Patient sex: F
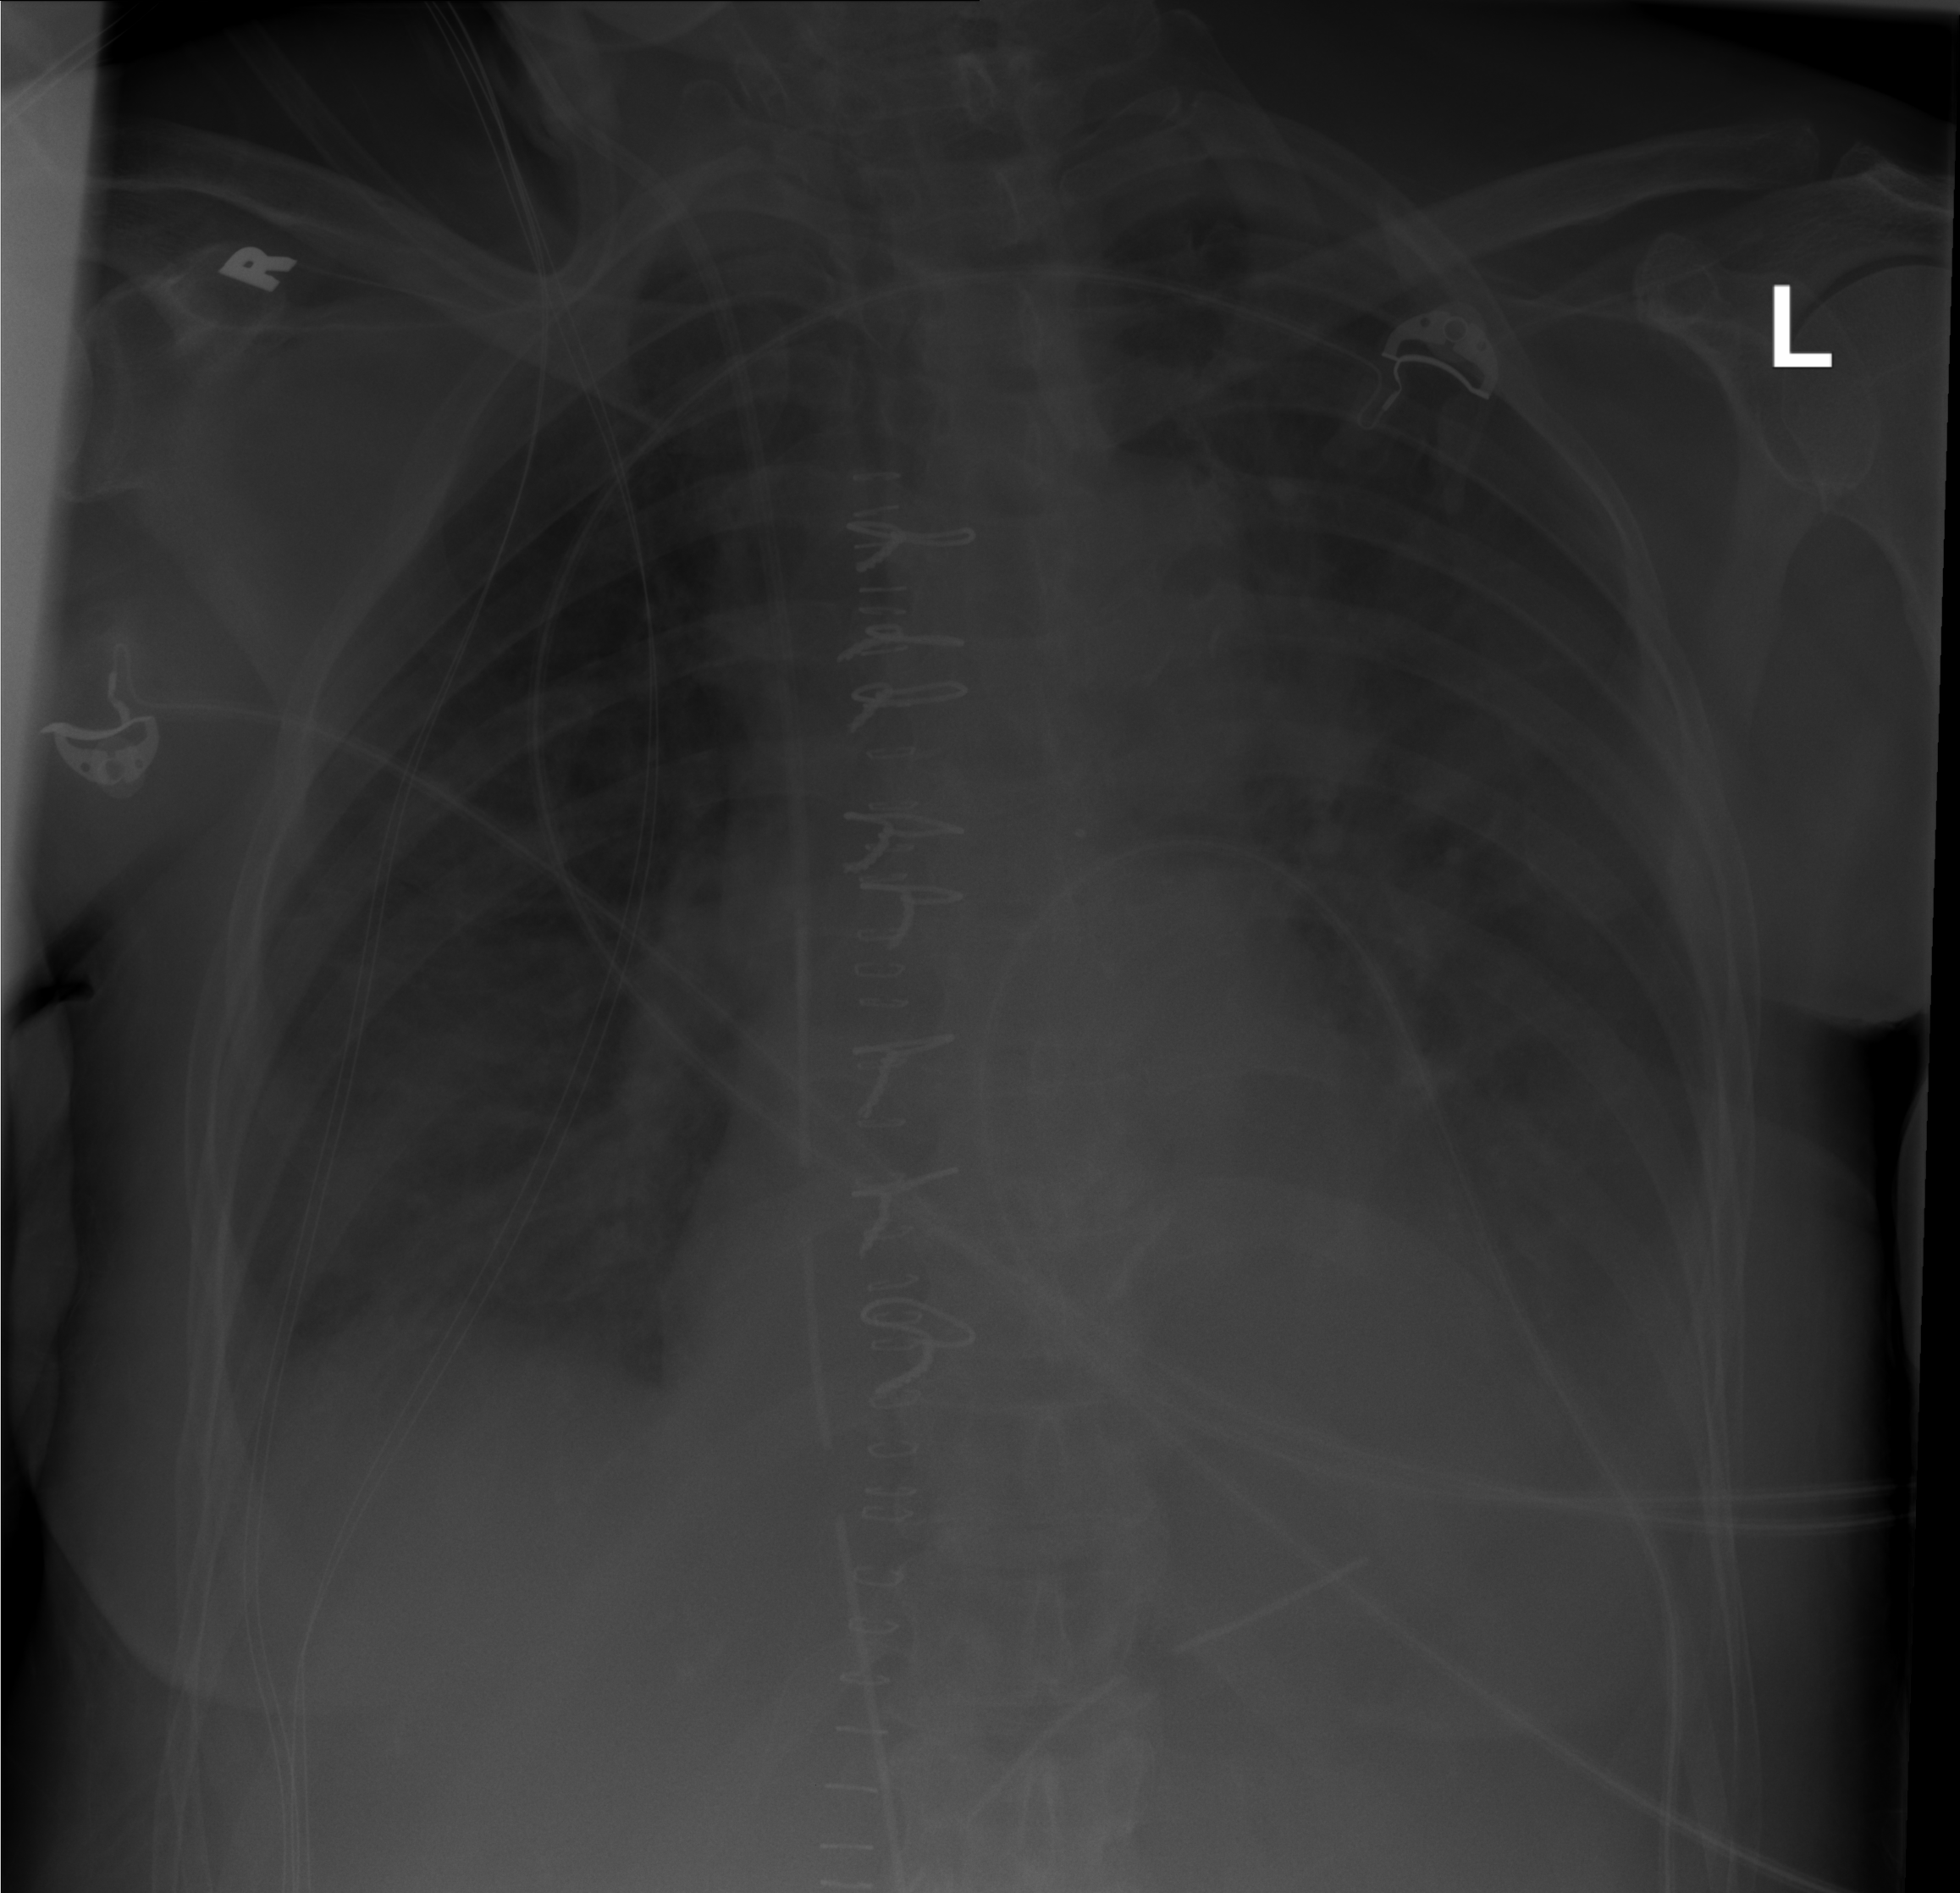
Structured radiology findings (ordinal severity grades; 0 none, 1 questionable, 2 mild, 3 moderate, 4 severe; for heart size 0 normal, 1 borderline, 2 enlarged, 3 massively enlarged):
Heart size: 1
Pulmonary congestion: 0
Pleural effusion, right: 2
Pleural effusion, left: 2
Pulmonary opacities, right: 1
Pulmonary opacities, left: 2
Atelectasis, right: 2
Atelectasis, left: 2